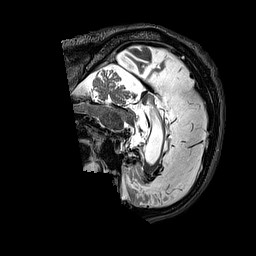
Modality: T2w
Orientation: sagittal
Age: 61
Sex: male
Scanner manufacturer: siemens
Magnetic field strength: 3 T
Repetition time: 3.2 s
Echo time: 0.567 s